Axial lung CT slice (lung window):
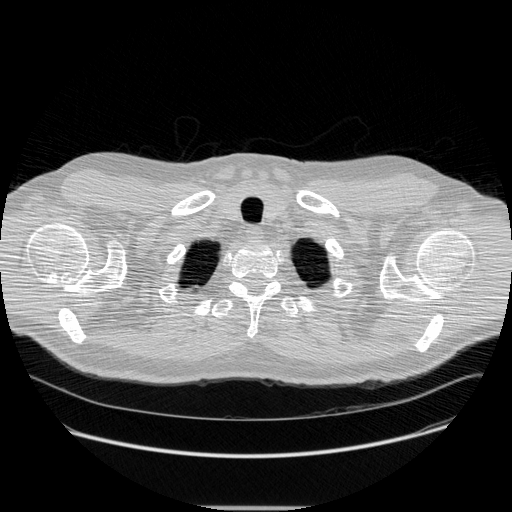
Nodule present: no